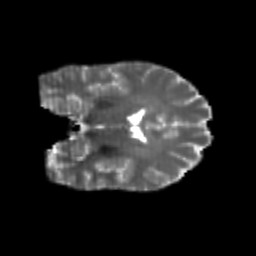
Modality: T2w
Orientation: coronal
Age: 21
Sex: male
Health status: healthy
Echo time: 0.074 s